Question: By having into consideration the following scheme:

We need to make sure that, if an association gets deleted, all the dogs that belong to that association, should also be deleted.
However, it makes sense to, while doing this, keep the relation that actually exists between Association and Dog tables, because, each association can have several Dogs, however, one Dog belong to only one Association. So I believe the foreign key configuration is correct.
I believe I should apply Cascade somewhere, but I'm not seeing where. :(
Please advice
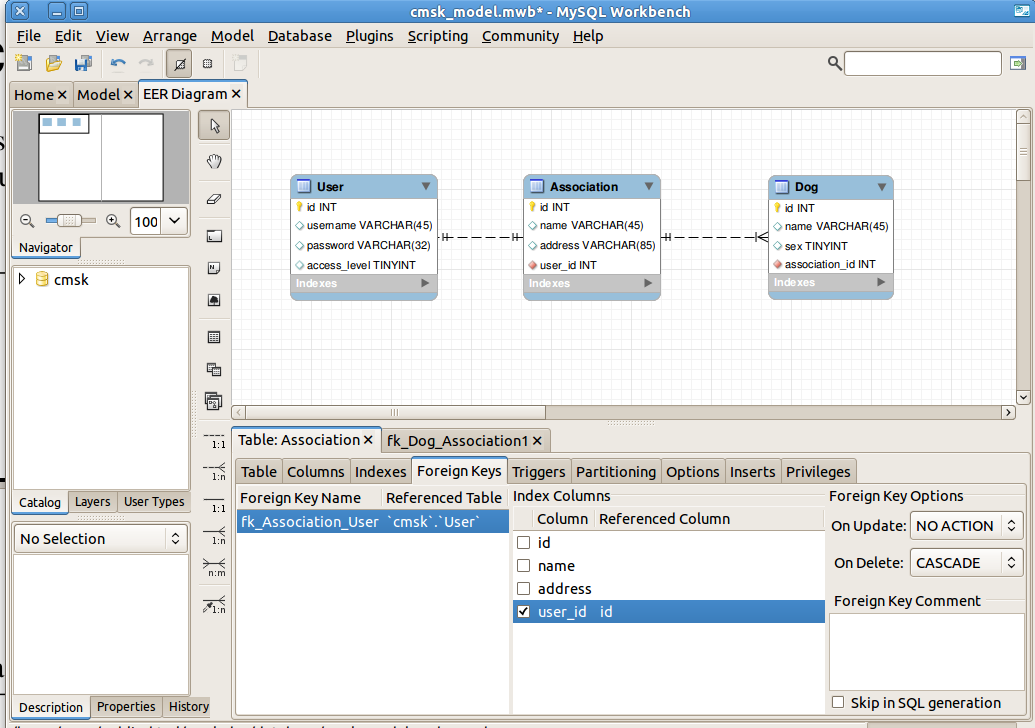
Answer: Selecting 'Dog' as your target table, then selecting the 'Foreign Keys' tab, you should have a foreign key there for the 'association_id' field selected. Once you find that just check the popup value showing in the 'Foreign Key Options' section for 'On Delete' it should show 'CASCADE' (similar to what your screenshot above is showing - if it isn't showing 'CASCADE' simply select it).